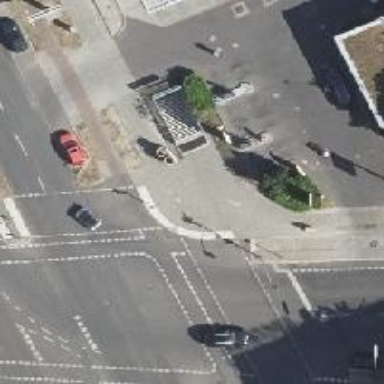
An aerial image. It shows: Subway entrance for railway system.